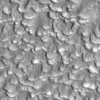
Label: not_dusty